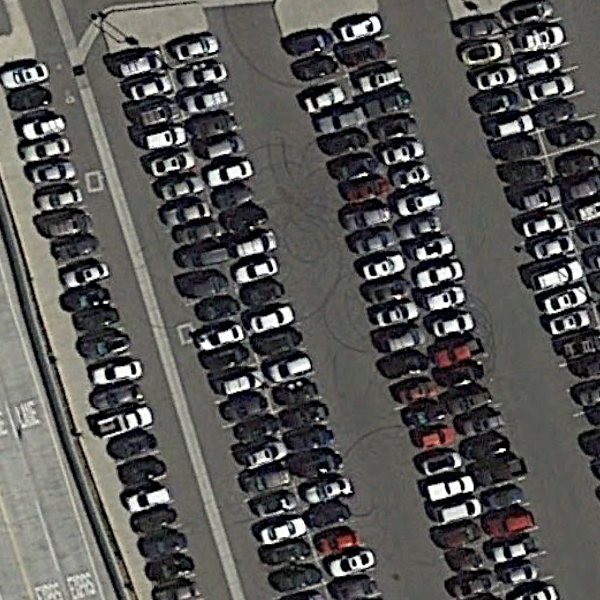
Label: Parking